Question: My first steps with Flex (currently using Flex 3) and I want to define 2 states where in the first I have a list and a panel with some button bellow it. When clicking one of the buttons in that panel, I'm expecting to change the state to the "ListState". How should I define which component bellong to which state in this case?
How can I also animate the transition between them by enlarging the list and "move" the panel down outside the application?
The expected behavior is presented in the following picture:
Thanks in advance
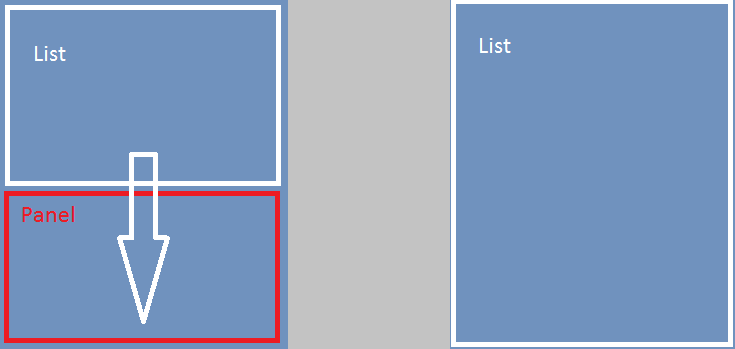
Answer: You can achieve This without States. As I have understood your task. I will suggest you to use 'Canvas' with 100% height and width. inside canvas You use 'List' and 'Panel'
List will
'<mx:List id="List" height="{cnvas.height-panel.height}" width="100%"/>'
panel will '<mx:Pannel id="panel" height="300" y="{cnvas.height-panel.height}" width="100%" paddingTop="10">'
Now When you click button set 'slideUP.play()' and 'pannel.height=0'.
Addition to this you have to set annimation:
'<mx:AnimateProperty id="slideUP" target="{panel}" property="y" fromValue="{cnvas.height-panel.height}" toValue="{cnvas.height}" duration="400" />'